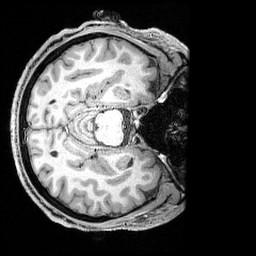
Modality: T1w
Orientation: axial
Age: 34
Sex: male
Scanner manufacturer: siemens
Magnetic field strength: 3 T
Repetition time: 2.3 s
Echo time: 0.00324 s